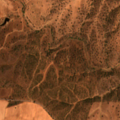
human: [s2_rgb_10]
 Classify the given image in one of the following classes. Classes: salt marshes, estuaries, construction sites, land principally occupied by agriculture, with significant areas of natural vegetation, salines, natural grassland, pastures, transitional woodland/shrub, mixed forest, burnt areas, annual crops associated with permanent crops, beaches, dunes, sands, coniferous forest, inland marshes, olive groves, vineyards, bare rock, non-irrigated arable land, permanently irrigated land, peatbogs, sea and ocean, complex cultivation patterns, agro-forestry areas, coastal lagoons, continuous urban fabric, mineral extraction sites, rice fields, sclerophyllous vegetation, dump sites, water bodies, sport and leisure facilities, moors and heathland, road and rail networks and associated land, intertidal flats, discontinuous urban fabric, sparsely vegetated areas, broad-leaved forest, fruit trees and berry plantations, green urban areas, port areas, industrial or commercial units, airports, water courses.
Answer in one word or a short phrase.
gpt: non-irrigated arable land, agro-forestry areas, transitional woodland/shrub